Question: I am having an issue navigating to a partial view from the main view in ionic. I am doing everything according to the defined rules in ionic but I cannot seems to wrap my head around the issue yet.
My code is as follows;
The index.html:
'''
<!DOCTYPE html>
<html lang="en" class="no-js">
<head>
<meta charset="UTF-8" />
<script src="lib/ionic/js/ionic.bundle.js"></script>
</head>
<body ng-app="app">
<ion-nav-view></ion-nav-view>
<script type="text/javascript" src="app/app.js"></script>
<script type="text/javascript" src="app/AppCtrl.js"></script>
<script type="text/javascript" src="app/PartialCtrl.js"></script>
</body>
'''
My menu.html file :
'''
<ion-view>
<ion-content>
<ion-list fill-mnu-item>
<ion-item nav-clear href="#app/partialview">HOME</ion-item>
</ion-list>
</ion-content>
</ion-view>
'''
My app.js file :
'''
angular.module('app.controllers',['ionic']);
angular.module('app', ['ionic', 'app.controllers'])
.run(['$ionicPlatform',function($ionicPlatform) {
$ionicPlatform.ready(function() {
// Hide the accessory bar by default (remove this to show the accessory bar above the keyboard
// for form inputs)
if (window.cordova && window.cordova.plugins.Keyboard) {
cordova.plugins.Keyboard.hideKeyboardAccessoryBar(true);
}
if (window.StatusBar) {
// org.apache.cordova.statusbar required
StatusBar.styleDefault();
}
});
}])
.config(['$stateProvider', '$urlRouterProvider',function($stateProvider,$urlRouterProvider) {
$stateProvider.state('app', {
url: "/app",
templateUrl: "app/menu.html",
controller: 'AppCtrl as vm'
});
$stateProvider.state('app.partialview', {
url: "/partialview",
views: {
'menuContent': {
templateUrl: "app/partials/partialview.html",
controller: 'PartialCtrl as vm'
}
}
});
// if none of the above states are matched, use this as the fallback
$urlRouterProvider.otherwise('/app');
}]);
'''
My AppCtrl controller file :
'''
//App Controller
(function(){
'use strict';
angular.module('app').controller('AppCtrl',AppCtrl);
AppCtrl.$Inject = ['$scope','$ionicModal','$timeout','$state'];
function AppCtrl($scope, $ionicModal, $timeout,$state){
console.log ("App Controller Initialed ---> ");
}
})();
'''
My PartialCtrl.js Controller file :
'''
(function (){
'use strict';
angular
.module('app')
.controller('PartialCtrl',PartialCtrl);
PartialCtrl.$inject = ['$scope'];
function PartialCtrl($scope){
var vm = this;
console.log("PartialCtrl Initiated -->");
}
})();
'''
All I want to do is simply goto partialview.html when I click on the link on the menu.html file.
Could someone please let me know what I am doing wrong ?.
My file structure is as shown below :

you could find the complete source code <URL>.
Could someone please help me out ?.
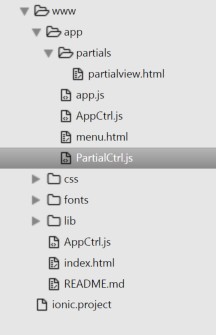
Answer: In your 'app.js', you say this :
'''
$stateProvider.state('app.partialview', {
url: "/partialview",
views: {
'menuContent': {
templateUrl: "app/partials/partialview.html",
controller: 'PartialCtrl as vm'
}
}
});
'''
The 'views' property means that you have a nested view in your view.
So you must have 2 'ion-nav-view'.
One for all the content, and one for your partial view.
So the solution is : simply add an 'ion-nav-view' in your 'menu.html' and that's it ! Like this :
'<ion-nav-view name="menuContent"></ion-nav-view>'
The name must be the same that you put in 'app.js' file.
If you want more information about views and routing, you should take a look at <URL>.
If you want an example on ionic apps with nested views you can take a look at <URL>